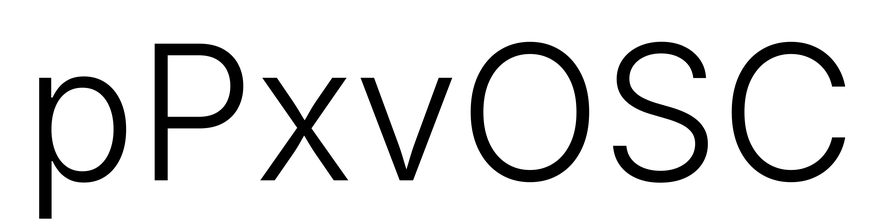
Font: Inter_Light